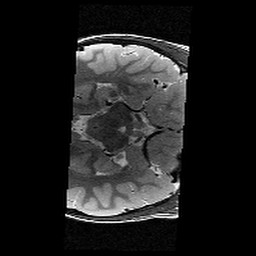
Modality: T2w
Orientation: axial
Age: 9
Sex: male
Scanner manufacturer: siemens
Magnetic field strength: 3 T
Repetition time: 9.23 s
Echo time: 0.067 s